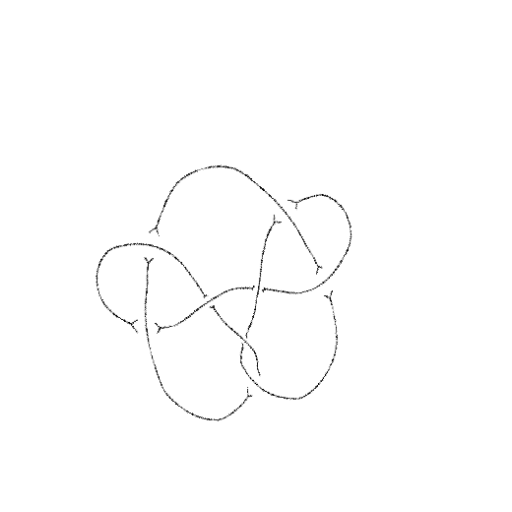
Crossing number: 8